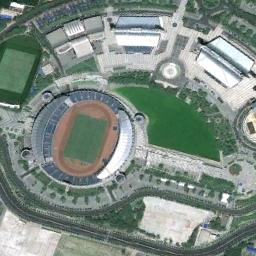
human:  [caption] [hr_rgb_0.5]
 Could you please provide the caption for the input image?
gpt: This stadium has a row of silver signs on each side .

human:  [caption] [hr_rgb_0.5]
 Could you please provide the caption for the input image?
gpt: There are many buildings beside the stadium .

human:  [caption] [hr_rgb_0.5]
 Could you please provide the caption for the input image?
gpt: The circular stadium is next to the lawn, Buildings and roads .

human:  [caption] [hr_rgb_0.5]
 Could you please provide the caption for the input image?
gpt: The stadium is on the grass next to some buildings and roads .

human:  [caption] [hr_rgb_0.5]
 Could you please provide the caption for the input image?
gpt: There are some buildings and a green meadow beside the stadium .